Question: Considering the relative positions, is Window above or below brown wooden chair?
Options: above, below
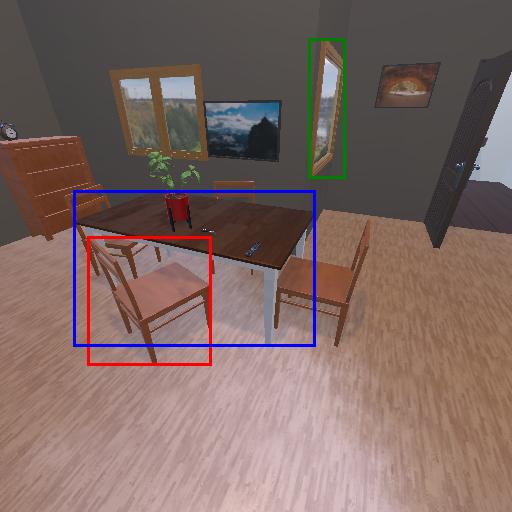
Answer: above